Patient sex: F
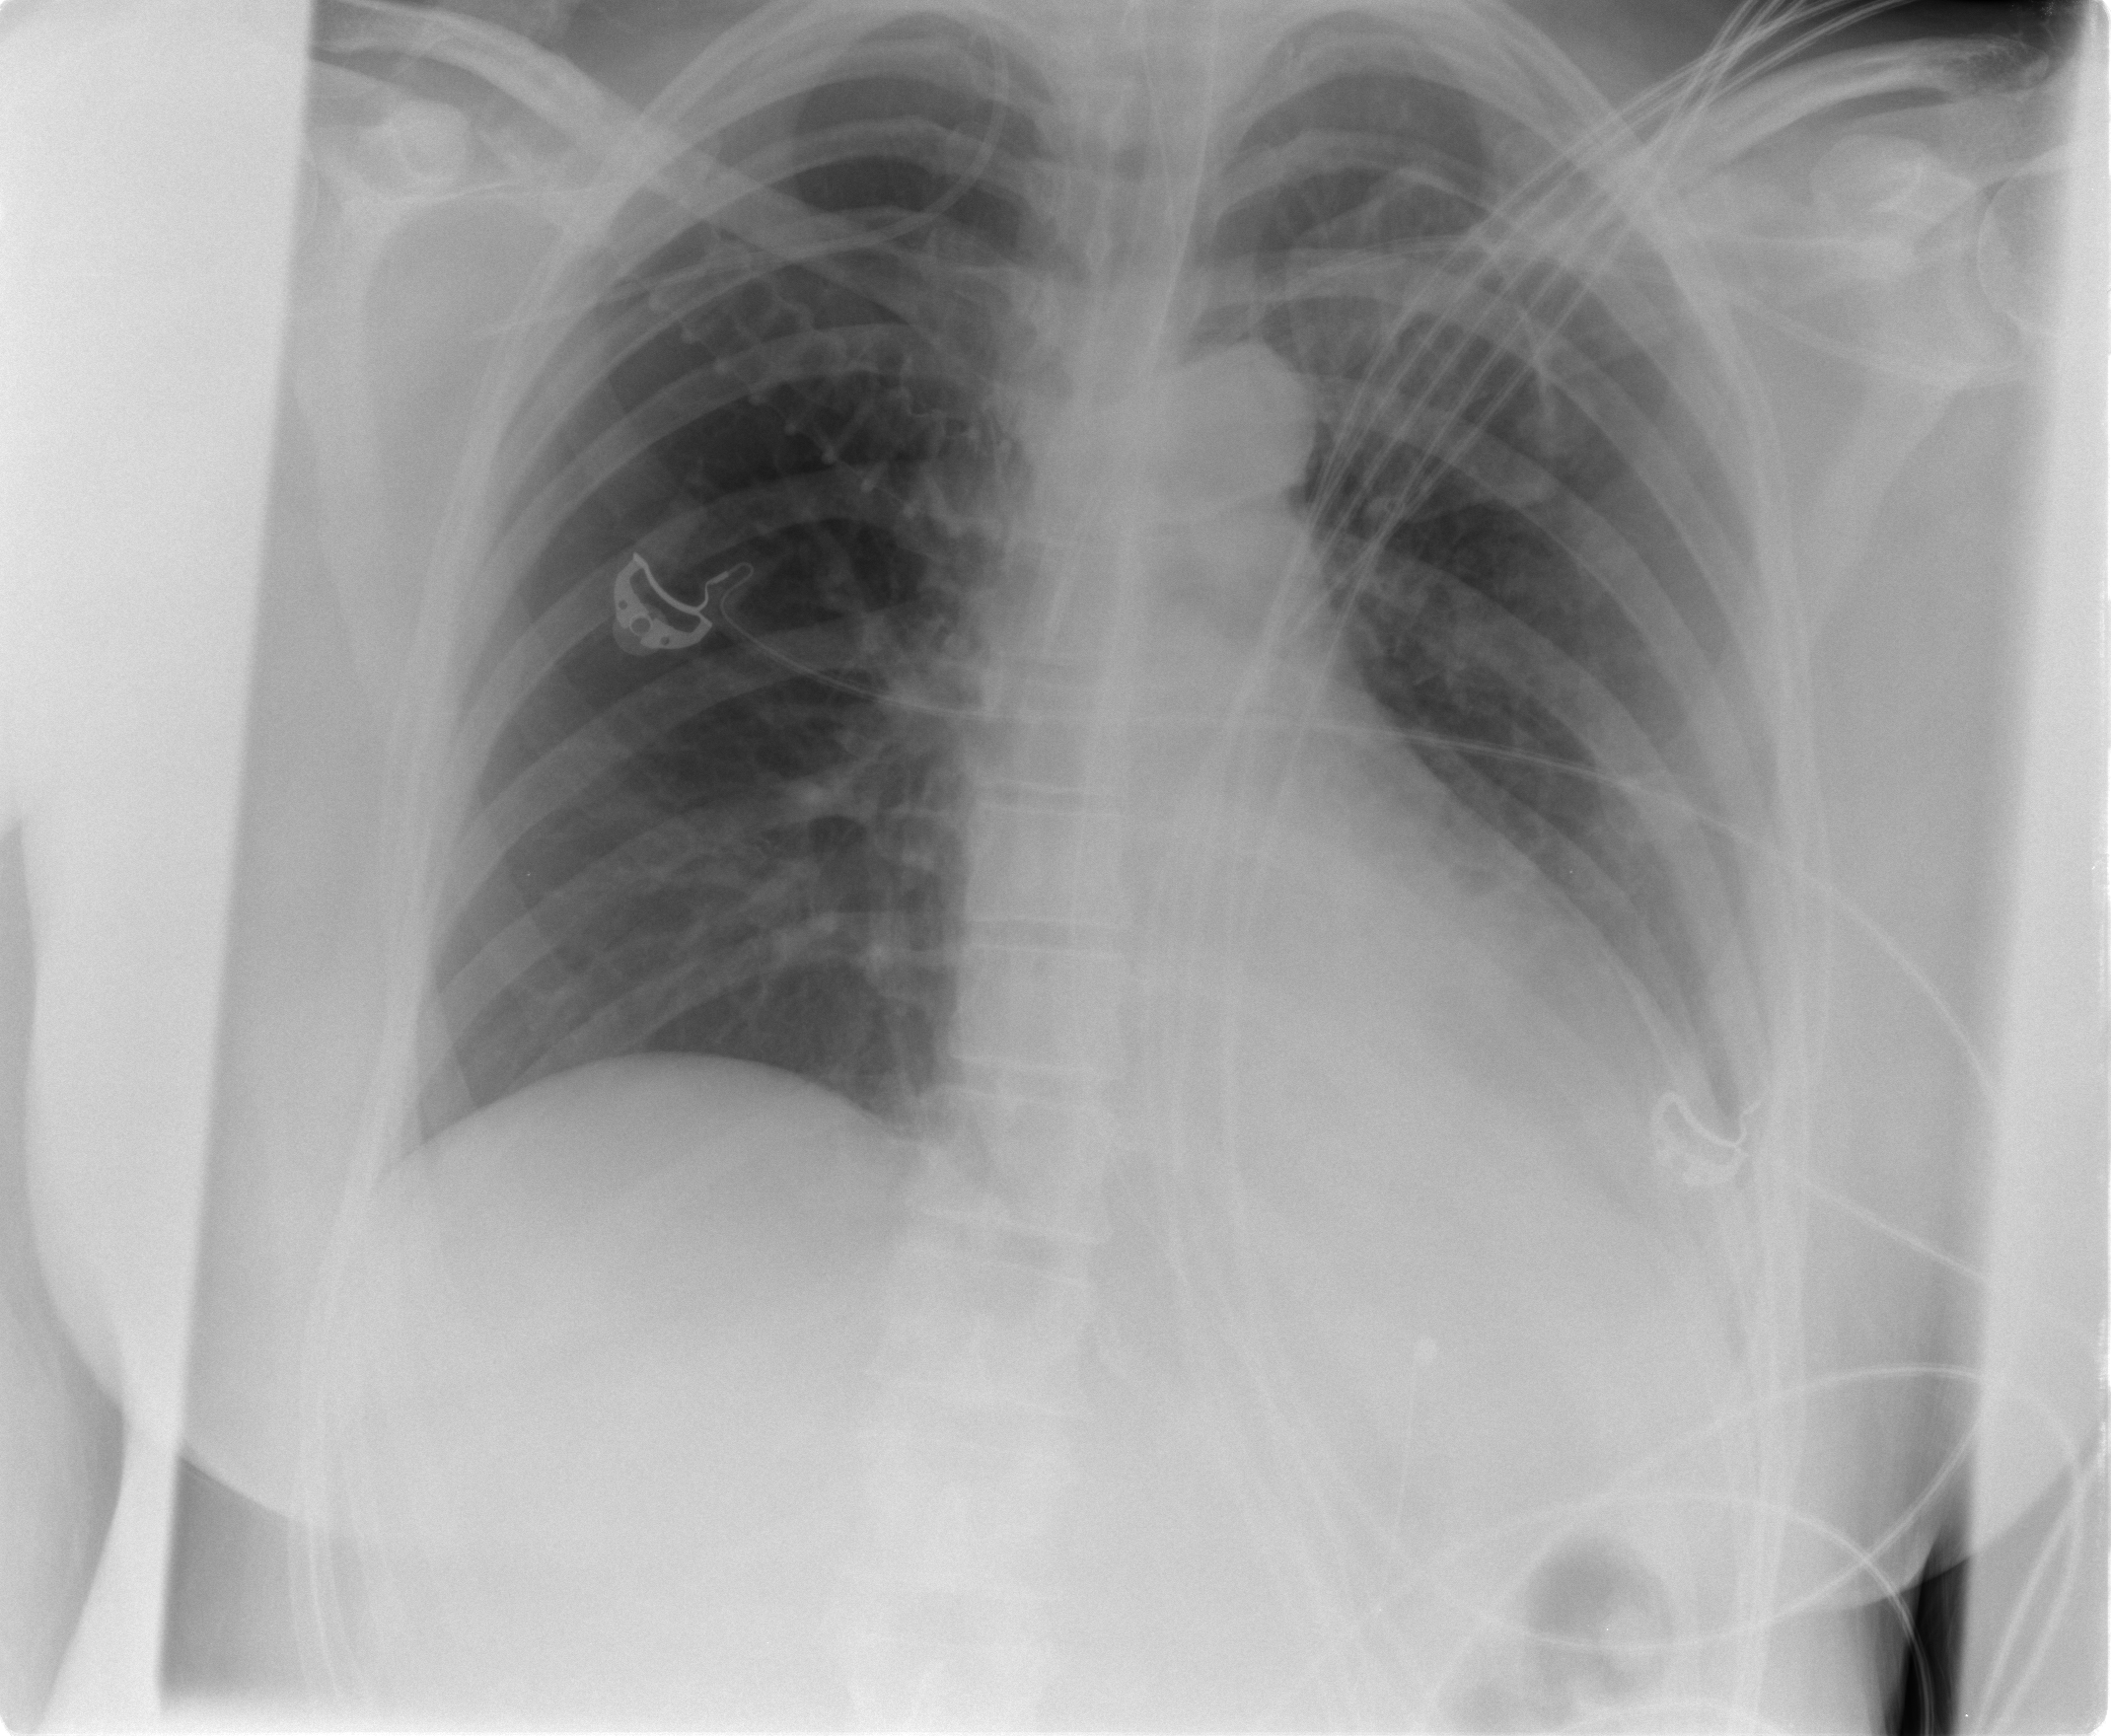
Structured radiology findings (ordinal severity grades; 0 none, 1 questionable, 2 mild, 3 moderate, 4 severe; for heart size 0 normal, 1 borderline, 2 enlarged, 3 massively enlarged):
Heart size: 0
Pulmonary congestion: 0
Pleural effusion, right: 0
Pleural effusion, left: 2
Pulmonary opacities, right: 0
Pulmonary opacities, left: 0
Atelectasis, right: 0
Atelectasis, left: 0